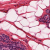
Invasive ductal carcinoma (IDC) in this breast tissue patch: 0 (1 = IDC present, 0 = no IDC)